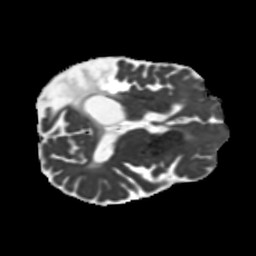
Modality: MD
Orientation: axial
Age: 61
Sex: male
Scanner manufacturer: siemens
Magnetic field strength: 3 T
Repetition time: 5.25 s
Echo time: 0.08 s